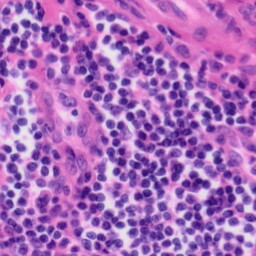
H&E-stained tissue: Tonsil